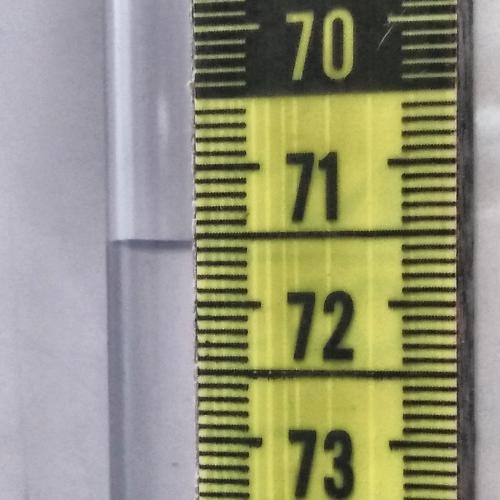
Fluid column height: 71.6 cm